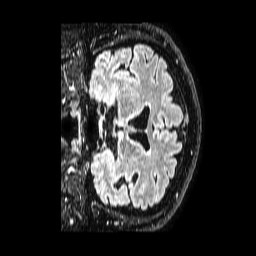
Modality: FLAIR
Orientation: coronal
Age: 69
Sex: male
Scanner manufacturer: philips
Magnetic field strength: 1.5 T
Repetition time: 4.8 s
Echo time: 0.3 s